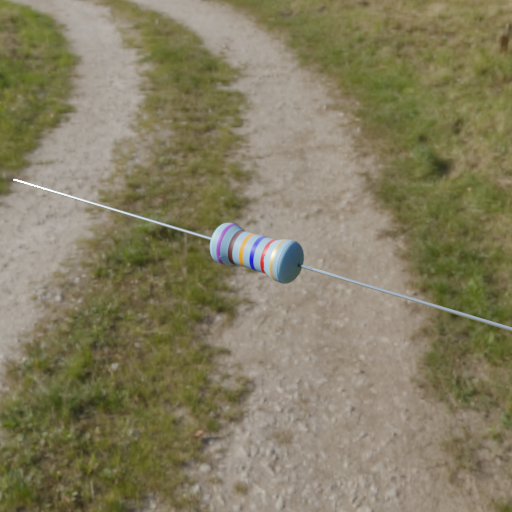
Resistor colour bands (in order): violet, brown, orange, blue, red, gold